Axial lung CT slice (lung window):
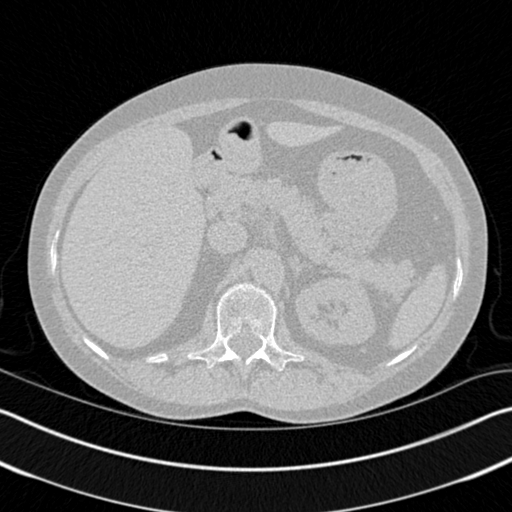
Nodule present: no